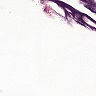
Metastatic tissue present: no